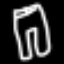
Label: pants